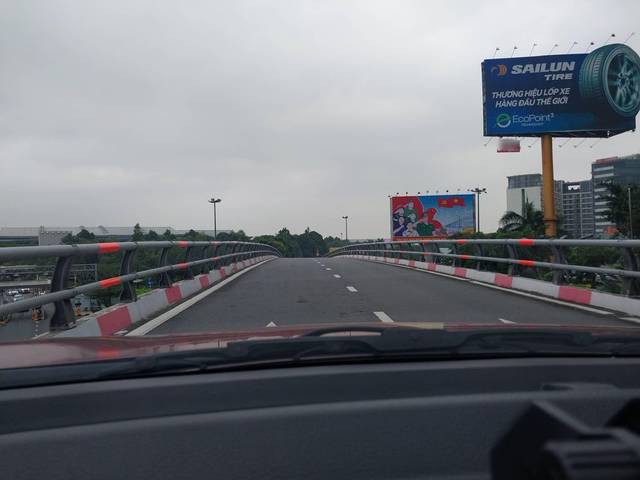
Region: Vietnam
Coordinates: 10.813, 106.665